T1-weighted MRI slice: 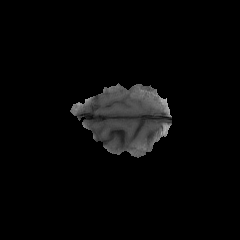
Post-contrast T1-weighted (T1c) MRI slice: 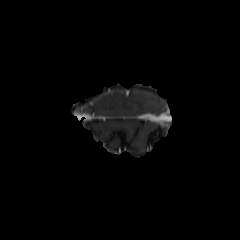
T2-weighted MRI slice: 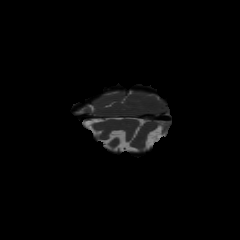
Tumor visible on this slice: no